Field crop: maize
Growth stage: 2
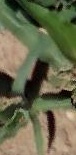
Species: maize